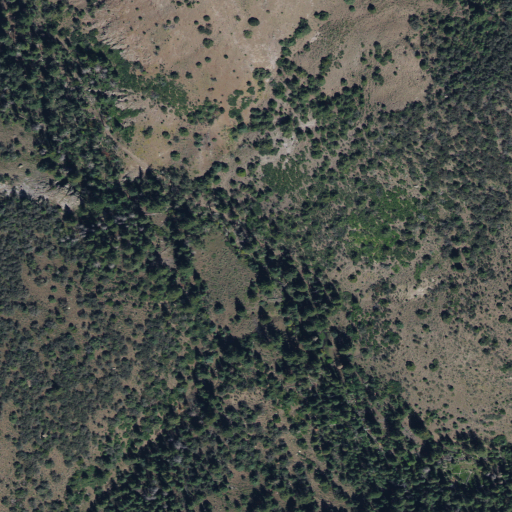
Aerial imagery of valley in Utah named Thompson Hollow containing evergreen forest and shrub